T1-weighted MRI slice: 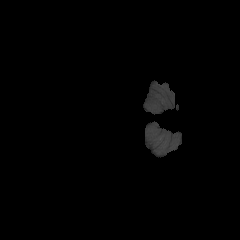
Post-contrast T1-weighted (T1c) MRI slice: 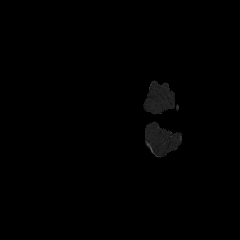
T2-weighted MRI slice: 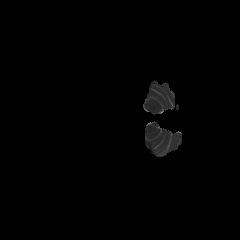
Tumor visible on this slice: no